Question: I would like to move a textview inside a container view without deleting or re-creating them. How can I do it using my storyboard ? I just want to move highlighted Text View inside to Container View. Drag & Drop is not working, it is just changing the order of views.
Guidance needed. Thanks.
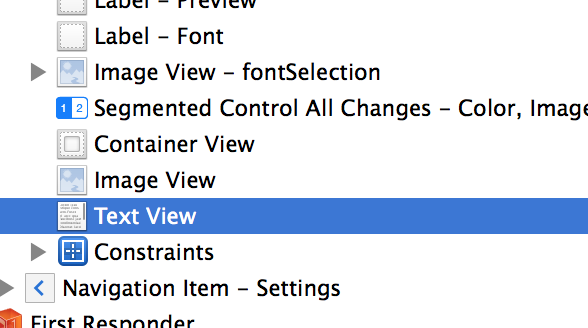
Answer: If container view is of container kind. Drag should work I believe. Just drag your 'textView' over 'containerView' and hold until your container get surrounded by blue line like in image then drop it there.
If you see here I am dragging and dropping 'Label 0 - 12' inside a collection view.